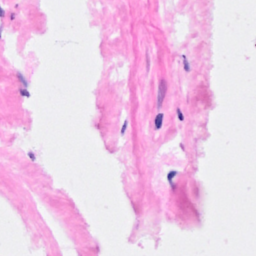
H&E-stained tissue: Breast